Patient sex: M
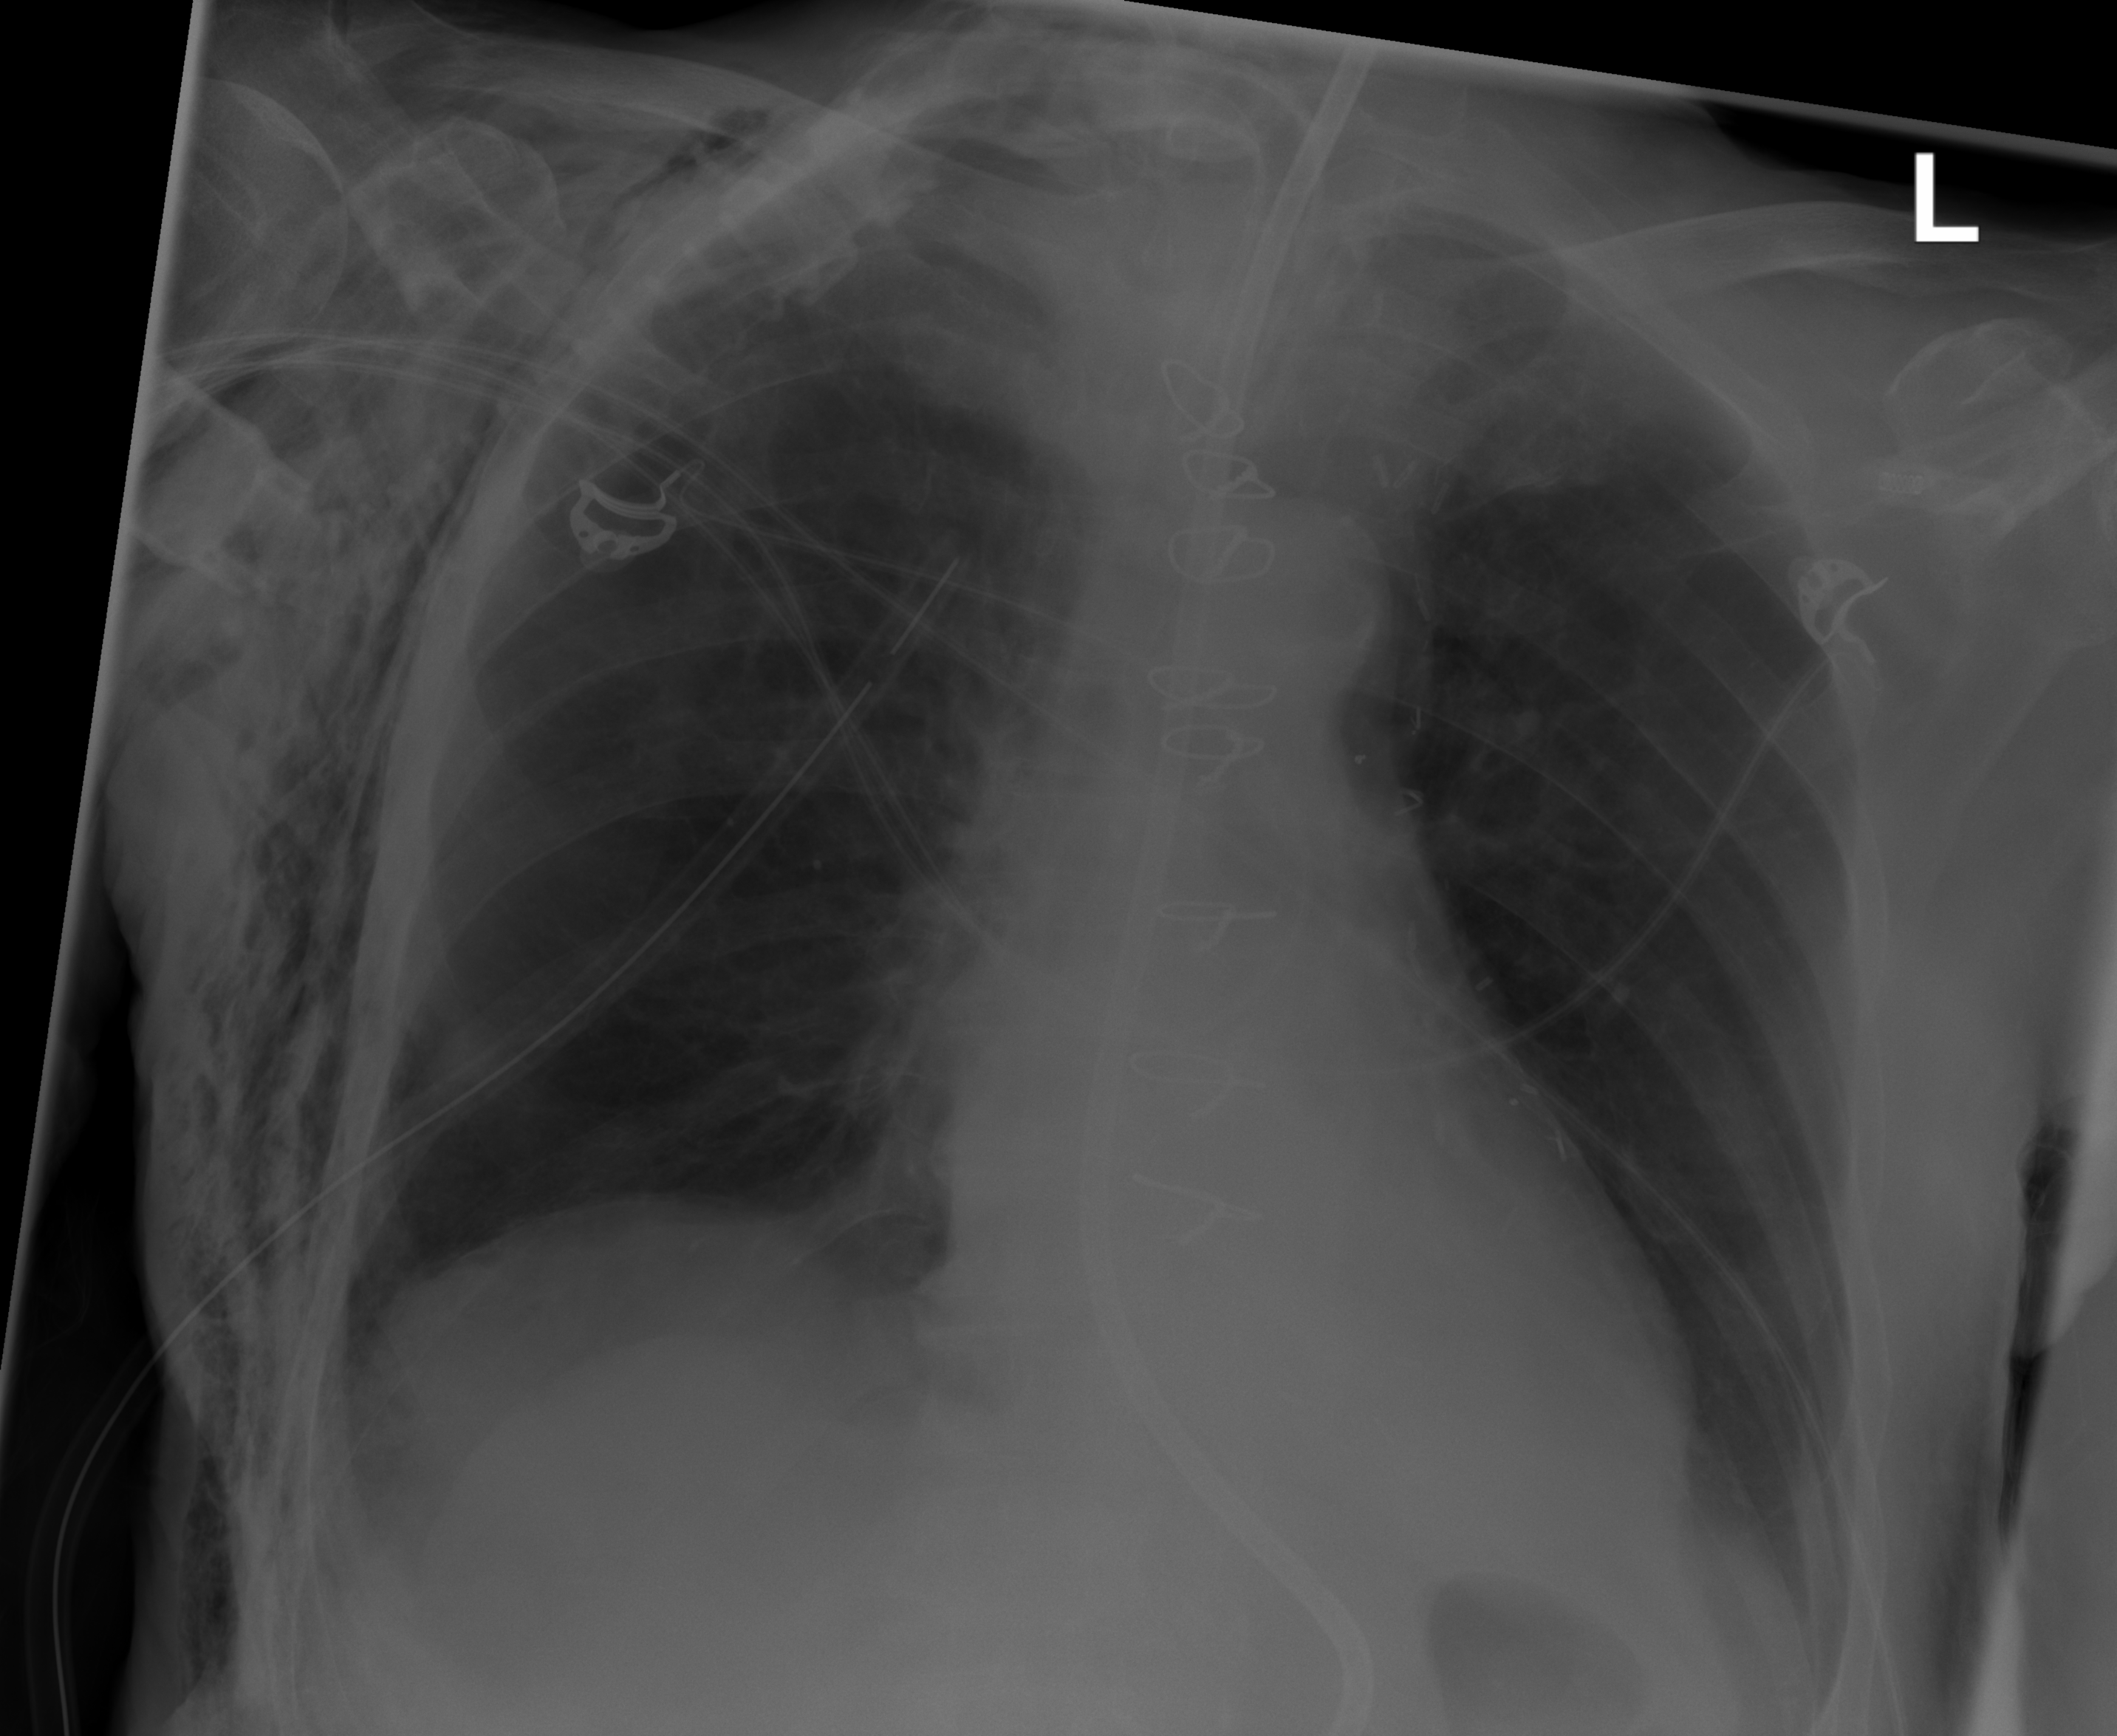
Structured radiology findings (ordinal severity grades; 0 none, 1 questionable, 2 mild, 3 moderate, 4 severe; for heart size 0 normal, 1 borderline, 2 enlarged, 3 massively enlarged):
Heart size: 0
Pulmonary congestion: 0
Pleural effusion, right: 2
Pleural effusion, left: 2
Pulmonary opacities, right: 0
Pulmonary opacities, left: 0
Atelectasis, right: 2
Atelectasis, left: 2